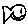
Label: fish